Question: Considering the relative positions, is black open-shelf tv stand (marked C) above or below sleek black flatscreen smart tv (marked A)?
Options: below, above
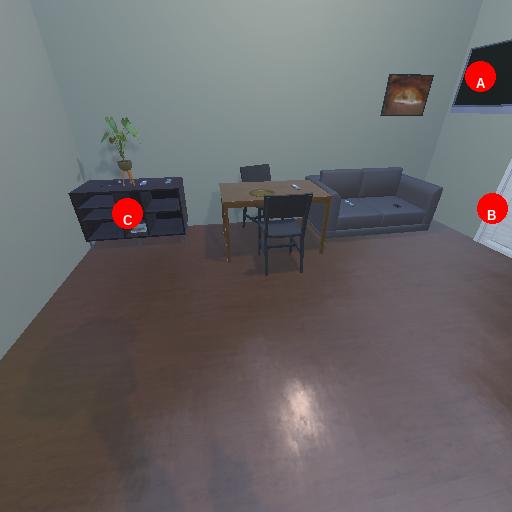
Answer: below